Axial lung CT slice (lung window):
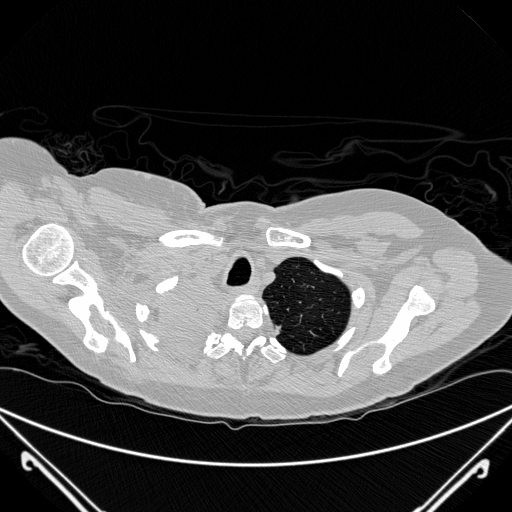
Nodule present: no